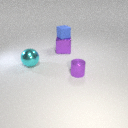
small purple metal cylinder to the right of large cyan metal sphere